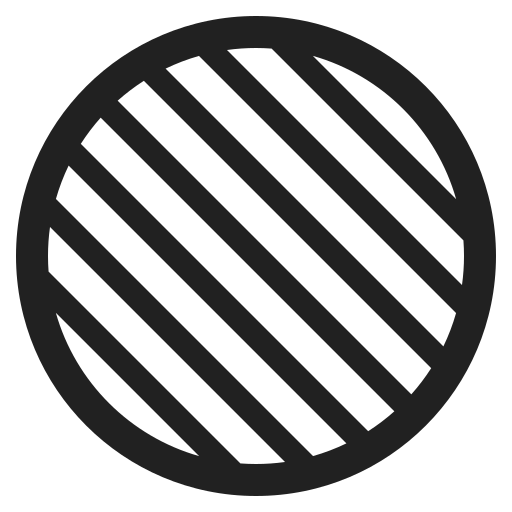
blue circle high contrast